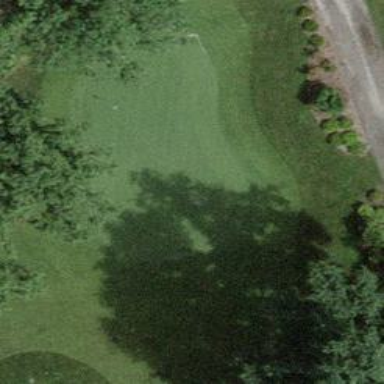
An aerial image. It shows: Golf green.